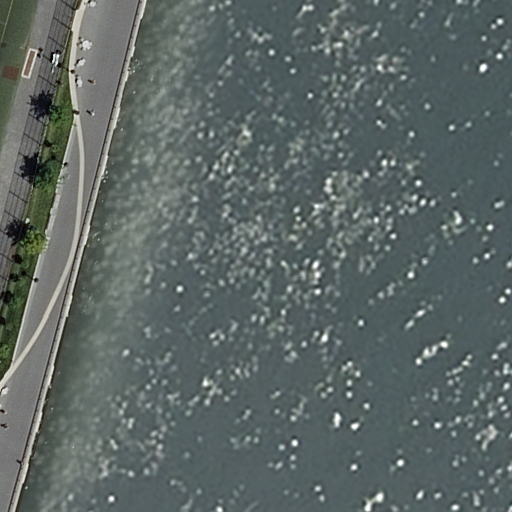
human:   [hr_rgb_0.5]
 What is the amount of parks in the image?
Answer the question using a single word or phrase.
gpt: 1

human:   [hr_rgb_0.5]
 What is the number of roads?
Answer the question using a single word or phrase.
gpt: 1

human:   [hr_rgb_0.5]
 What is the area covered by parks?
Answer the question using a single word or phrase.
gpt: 6473m2

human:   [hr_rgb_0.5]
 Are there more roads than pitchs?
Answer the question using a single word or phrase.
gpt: no

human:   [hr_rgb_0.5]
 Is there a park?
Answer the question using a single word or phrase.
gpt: yes

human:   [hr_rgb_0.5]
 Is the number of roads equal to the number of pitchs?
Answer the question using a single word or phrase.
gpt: yes

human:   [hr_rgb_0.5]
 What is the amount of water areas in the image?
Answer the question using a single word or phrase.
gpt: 1

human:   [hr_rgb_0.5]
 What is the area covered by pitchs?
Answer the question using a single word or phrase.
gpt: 20m2

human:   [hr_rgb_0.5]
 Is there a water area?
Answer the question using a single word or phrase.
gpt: yes

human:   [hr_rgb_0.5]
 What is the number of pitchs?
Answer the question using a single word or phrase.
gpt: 1

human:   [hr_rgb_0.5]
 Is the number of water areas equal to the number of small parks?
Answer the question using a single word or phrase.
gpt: no

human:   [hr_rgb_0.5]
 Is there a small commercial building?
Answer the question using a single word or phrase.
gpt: no

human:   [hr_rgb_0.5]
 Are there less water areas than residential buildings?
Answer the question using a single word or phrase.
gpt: no

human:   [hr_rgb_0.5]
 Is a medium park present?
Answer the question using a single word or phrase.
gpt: no

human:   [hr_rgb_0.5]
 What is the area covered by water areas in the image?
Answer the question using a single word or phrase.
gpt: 9016m2

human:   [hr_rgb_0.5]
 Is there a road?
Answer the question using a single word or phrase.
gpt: yes

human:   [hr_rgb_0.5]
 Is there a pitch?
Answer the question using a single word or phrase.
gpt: yes

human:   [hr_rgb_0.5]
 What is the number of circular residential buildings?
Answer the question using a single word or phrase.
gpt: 0

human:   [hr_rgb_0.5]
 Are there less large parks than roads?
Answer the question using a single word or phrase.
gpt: no

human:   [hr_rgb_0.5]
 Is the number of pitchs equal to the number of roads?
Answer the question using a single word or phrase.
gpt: yes

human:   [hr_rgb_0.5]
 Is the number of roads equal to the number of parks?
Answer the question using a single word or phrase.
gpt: yes

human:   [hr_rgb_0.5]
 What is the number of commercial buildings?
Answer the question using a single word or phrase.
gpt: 0

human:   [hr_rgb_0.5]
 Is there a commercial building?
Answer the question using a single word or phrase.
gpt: no

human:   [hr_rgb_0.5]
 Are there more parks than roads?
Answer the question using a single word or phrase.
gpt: no

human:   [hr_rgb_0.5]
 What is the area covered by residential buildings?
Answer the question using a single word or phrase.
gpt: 0m2

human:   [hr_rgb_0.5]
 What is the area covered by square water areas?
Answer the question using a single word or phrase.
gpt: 0m2

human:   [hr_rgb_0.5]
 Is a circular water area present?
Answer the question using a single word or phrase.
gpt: no

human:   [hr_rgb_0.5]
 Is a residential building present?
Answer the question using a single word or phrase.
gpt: no

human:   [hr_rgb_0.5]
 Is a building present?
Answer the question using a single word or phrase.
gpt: no

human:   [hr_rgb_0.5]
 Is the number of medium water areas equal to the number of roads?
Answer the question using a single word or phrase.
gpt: no

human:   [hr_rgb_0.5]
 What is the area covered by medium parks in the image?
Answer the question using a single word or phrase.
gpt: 0m2

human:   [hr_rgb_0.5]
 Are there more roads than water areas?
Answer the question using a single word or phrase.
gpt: no

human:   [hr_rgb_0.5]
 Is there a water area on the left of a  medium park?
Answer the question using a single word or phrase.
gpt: no

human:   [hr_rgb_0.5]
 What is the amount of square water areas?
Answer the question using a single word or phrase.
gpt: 0

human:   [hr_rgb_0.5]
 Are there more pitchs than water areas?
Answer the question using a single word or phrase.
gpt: no

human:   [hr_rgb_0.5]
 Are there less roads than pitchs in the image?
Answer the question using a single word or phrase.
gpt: no

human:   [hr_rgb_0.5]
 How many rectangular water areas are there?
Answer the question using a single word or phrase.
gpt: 1

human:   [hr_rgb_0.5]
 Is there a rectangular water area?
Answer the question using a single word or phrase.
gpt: yes

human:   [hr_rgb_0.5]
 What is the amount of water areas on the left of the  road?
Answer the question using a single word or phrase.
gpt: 0

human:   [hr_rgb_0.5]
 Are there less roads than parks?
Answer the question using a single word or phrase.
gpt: no

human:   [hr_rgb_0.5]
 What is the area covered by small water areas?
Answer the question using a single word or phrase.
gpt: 0m2

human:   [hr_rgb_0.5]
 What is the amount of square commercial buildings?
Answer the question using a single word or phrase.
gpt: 0

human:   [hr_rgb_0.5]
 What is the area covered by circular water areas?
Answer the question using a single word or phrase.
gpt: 0m2

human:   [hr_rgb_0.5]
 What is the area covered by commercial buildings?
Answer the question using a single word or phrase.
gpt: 0m2

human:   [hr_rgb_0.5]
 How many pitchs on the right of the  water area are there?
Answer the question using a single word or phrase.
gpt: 0

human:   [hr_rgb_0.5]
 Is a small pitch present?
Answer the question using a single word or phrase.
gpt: yes

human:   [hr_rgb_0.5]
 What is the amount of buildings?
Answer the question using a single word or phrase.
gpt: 0

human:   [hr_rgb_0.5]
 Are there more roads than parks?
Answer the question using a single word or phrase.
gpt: no

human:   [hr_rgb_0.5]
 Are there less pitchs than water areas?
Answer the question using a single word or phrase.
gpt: no

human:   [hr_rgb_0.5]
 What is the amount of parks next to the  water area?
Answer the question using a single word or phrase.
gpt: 1

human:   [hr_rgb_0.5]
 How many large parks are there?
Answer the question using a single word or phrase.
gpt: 1

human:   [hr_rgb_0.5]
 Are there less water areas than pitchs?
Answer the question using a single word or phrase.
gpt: no

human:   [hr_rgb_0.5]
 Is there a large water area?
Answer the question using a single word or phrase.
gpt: yes

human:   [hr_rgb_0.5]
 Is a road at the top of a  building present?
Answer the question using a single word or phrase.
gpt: no

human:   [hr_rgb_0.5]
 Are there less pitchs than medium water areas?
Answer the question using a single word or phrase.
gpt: no

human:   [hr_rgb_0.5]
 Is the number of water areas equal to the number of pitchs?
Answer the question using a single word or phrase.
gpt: yes

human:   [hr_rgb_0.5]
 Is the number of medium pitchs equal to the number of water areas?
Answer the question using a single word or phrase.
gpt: no

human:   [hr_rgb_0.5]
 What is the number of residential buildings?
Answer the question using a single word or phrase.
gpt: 0

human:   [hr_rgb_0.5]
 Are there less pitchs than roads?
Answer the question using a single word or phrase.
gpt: no

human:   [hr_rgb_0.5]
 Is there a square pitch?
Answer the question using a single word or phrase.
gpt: no

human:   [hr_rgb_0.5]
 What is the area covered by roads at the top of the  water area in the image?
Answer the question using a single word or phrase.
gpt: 0m2

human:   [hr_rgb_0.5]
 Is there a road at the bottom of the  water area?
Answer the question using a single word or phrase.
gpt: no

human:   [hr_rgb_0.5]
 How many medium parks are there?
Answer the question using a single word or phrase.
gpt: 0

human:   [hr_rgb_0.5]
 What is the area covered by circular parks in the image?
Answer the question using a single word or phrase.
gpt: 0m2